Question: I am using imagemagick DLL (Refer: <URL> for the resize image,
But when I re-sized animated GIF image then it going screw.
I using below code for re-size image ( image type are png, gif, jpg, bmp, tif ...)
'''
ImageMagickObject.MagickImage imgLarge = new ImageMagickObject.MagickImage();
object[] o = new object[] { strOrig, "-resize", size, "-gravity", "center", "-colorspace", "RGB", "-extent", "1024x768", strDestNw };
imgLarge.Convert(ref o);
'''
How can I fixed it.
see the result image
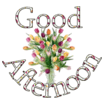
Answer: I think you have to extract every single frame from the gif first, resize every single frame and then put it back together.
Edit: like this? Not tested nor builded...
'''
int maxFrames=32;
ImageMagickObject.MagickImage imgLarge = new ImageMagickObject.MagickImage();
// first extract all frames from gif to single png files
for(int frame=0; frame<maxFrames;frame++)
{
object[] o = new object[] { String.Format(strOrig+"[{0}]", frame)
, String.Format("tmp{0}.png", frame) };
imgLarge.Convert(ref o);
}
// resize every single png files
// add resized filenames to stringbuilder
StringBuilder filenames = new StringBuilder();
for(int frame=0; frame<maxFrames;frame++)
{
object[] o = new object[] { String.Format("tmp{0}.png", frame)
, "-resize"
, size
, "-gravity"
, "center"
, "-colorspace"
, "RGB"
, "-extent"
, "1024x768"
, String.Format("tmp-resized{0}.png", frame) };
filenames.Append(String.Format("tmp-resized{0}.png", frame));
filenames.Append(Environment.NewLine);
imgLarge.Convert(ref o);
}
// write resized filenames to file
File.WriteAllText("tmp-resized-files.txt", filenames);
// create resize animated gif based on filenames in the tmp-resized-files.txt
object[] o = new object[] { "@tmp-resized-files.txt"
, strDestNw };
imgLarge.Convert(ref o);
'''